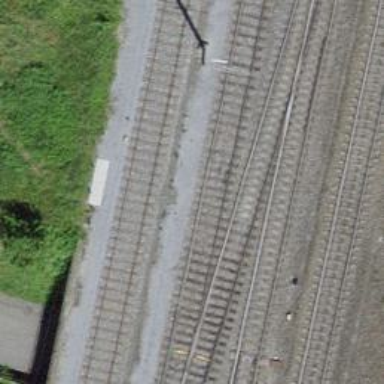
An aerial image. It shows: Single-track electrified railway service yard with contact line for trains.